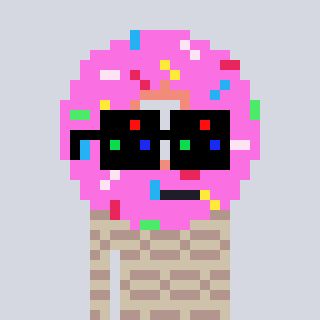
a pixel art character with square black sunglasses, a doughnut-shaped head and a bege-colored body on a cool background